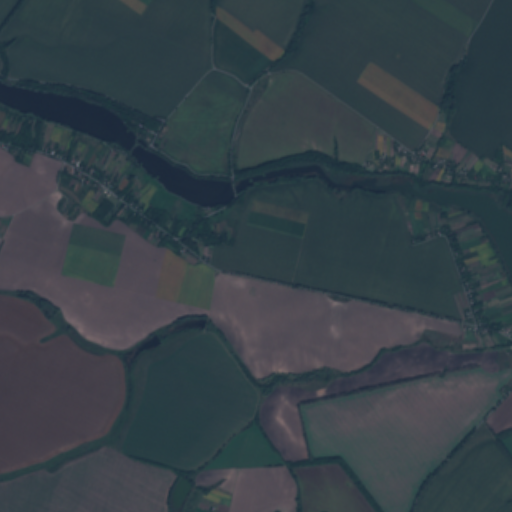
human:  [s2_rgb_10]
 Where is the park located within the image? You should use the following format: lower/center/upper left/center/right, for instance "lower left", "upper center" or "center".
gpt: The park is located in the center left of the image.
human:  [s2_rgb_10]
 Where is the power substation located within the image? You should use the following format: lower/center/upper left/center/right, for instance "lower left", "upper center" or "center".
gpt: The power substation is located in the lower right of the image.
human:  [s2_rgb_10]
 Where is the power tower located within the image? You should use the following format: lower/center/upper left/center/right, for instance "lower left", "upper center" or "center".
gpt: The power tower is located in the lower right of the image.
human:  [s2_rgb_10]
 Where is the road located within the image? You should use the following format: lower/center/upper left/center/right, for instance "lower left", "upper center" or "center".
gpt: There is no road in the image.